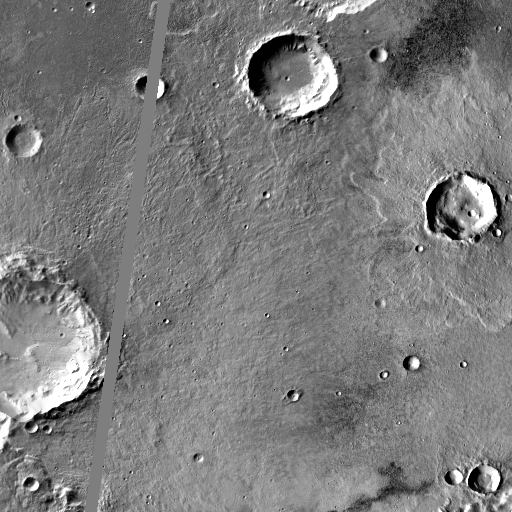
Crater classes present: Background, Other, Layered, Secondary